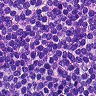
Metastatic tissue present: no